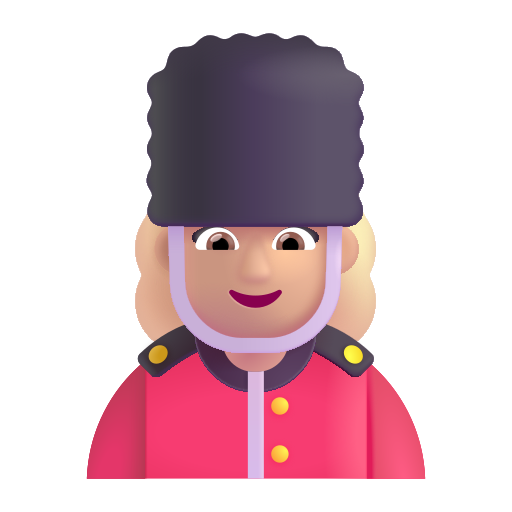
woman guard color  light